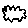
Label: cloud